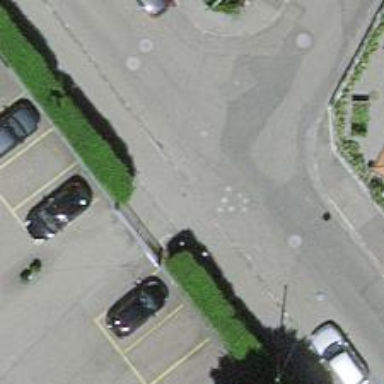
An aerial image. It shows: Kerb barrier.